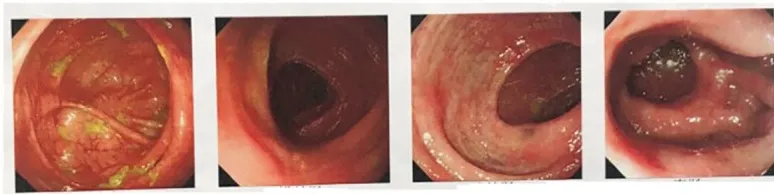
Multiple flaky erosion of the colon sigmoid colon, mucosal hyperemia, and edema.
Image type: endoscopy (gi_endoscopy)